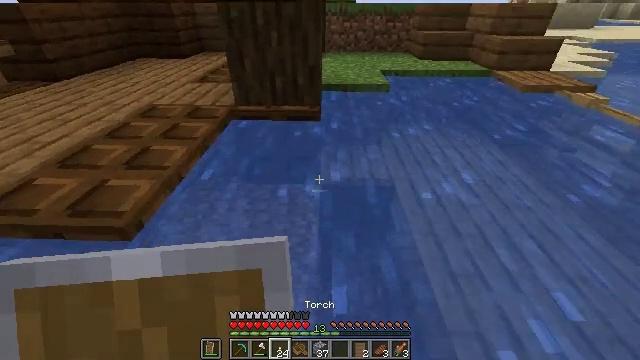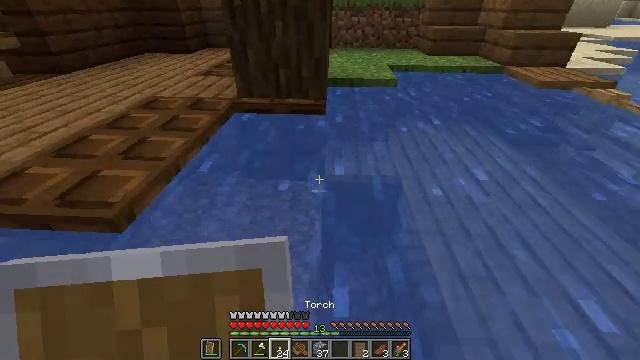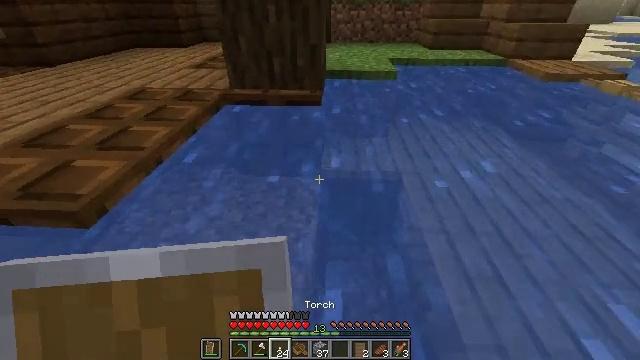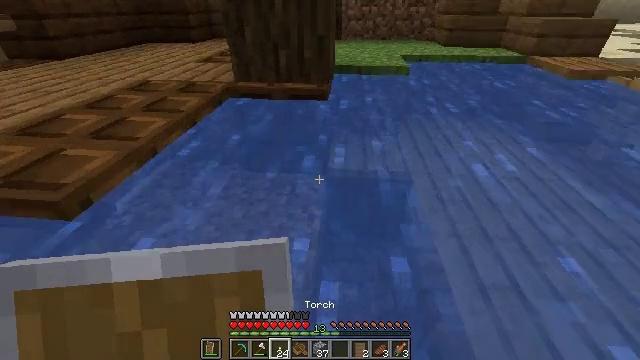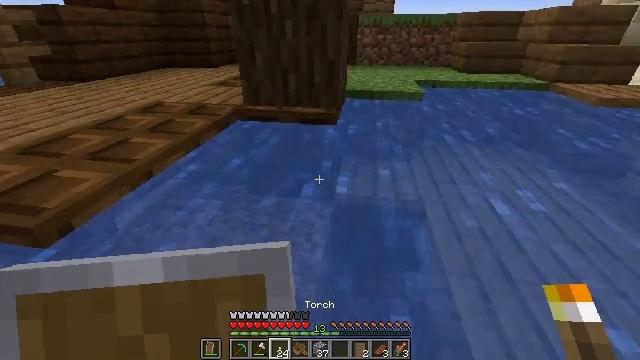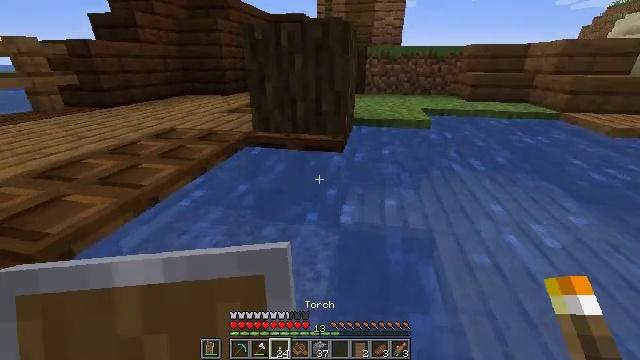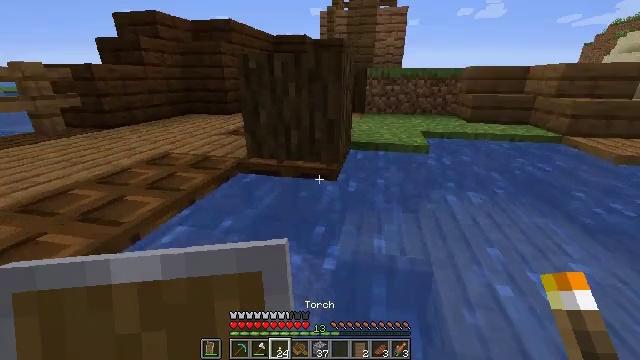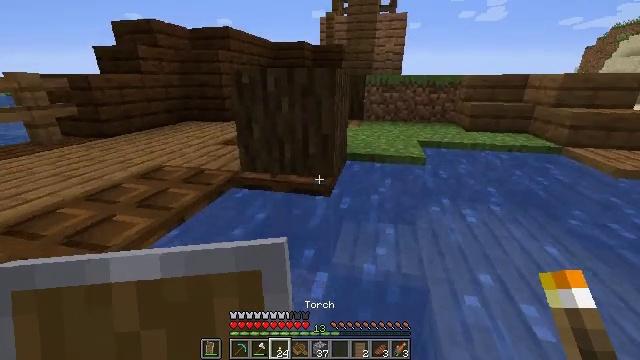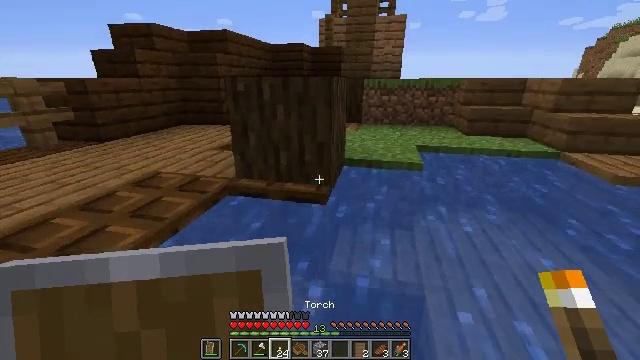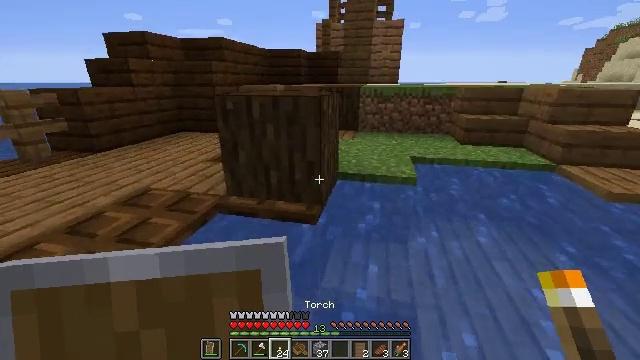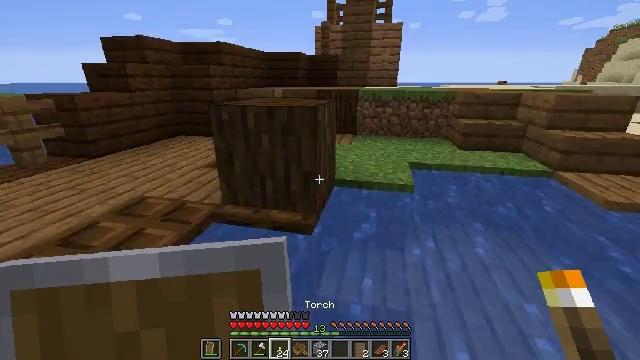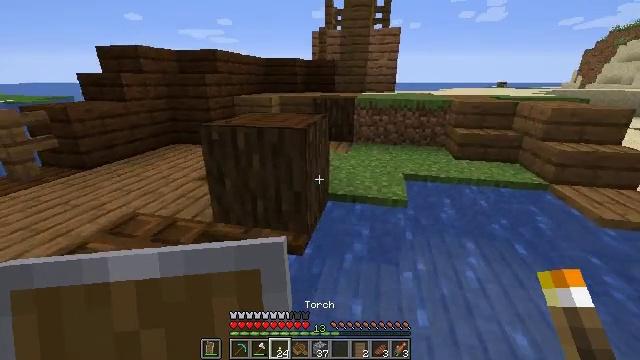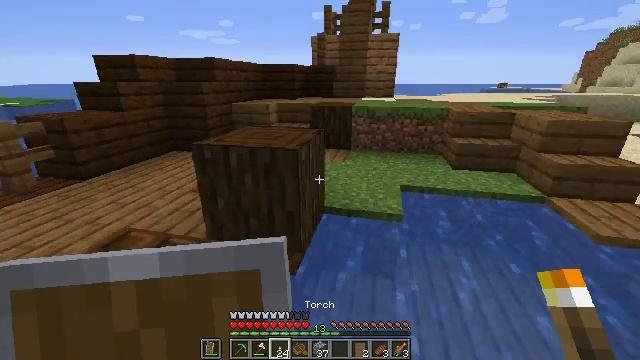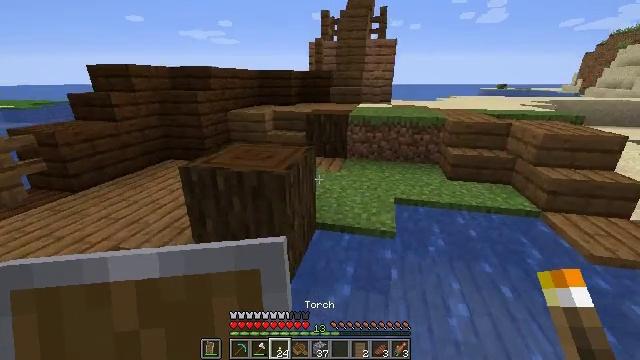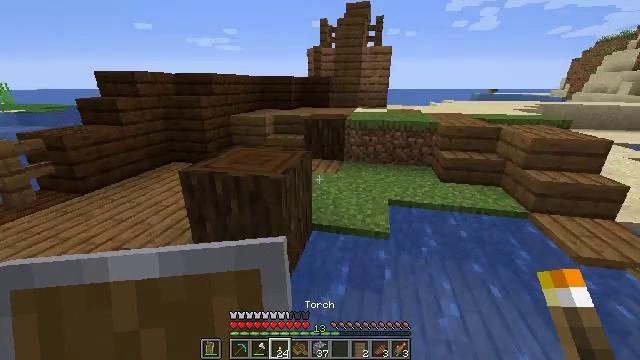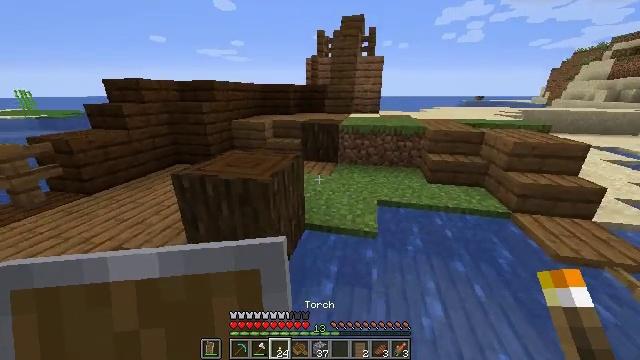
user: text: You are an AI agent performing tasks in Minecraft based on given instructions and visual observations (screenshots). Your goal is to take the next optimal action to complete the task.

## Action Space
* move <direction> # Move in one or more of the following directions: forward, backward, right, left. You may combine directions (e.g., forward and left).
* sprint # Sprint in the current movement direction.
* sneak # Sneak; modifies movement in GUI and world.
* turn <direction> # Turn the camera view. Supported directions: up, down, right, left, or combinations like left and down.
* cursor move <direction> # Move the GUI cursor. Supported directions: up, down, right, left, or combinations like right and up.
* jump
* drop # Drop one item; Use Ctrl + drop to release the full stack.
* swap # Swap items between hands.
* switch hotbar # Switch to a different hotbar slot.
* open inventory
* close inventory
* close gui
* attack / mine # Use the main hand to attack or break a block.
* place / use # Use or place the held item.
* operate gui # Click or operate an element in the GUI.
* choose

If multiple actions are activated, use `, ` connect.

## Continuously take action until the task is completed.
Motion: motion action
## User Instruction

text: Craft a diamond shovel with necessary materials.
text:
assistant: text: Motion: move forward and move right, turn left
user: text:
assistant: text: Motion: move forward and move right
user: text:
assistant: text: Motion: move forward and move right, turn left
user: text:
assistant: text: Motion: move forward and move right, turn left and up, jump
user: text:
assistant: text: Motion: move forward and move right, turn left and up, jump
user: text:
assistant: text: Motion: move forward and move right, turn left and up, jump
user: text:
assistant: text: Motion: move forward and move right, jump
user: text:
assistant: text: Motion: move forward and move right, sprint, jump
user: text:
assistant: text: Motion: move forward and move right, sprint, jump
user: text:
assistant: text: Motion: move forward and move right, sprint, jump
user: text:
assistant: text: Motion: move forward and move right, sprint, jump
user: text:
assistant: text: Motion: move forward and move right, sprint, jump
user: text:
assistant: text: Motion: move forward and move right, sprint, jump
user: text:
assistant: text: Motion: move forward and move right, sprint, jump
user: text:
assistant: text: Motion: move forward and move right, sprint, jump
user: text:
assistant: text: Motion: move forward and move right, sprint, jump
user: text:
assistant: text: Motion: move forward and move right, sprint, jump
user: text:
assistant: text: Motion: move forward and move right, sprint, jump
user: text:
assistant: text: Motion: move forward and move right, sprint, jump
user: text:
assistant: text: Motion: move forward and move right, sprint, jump
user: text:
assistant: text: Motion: move forward and move right, sprint, jump
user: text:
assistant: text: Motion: move forward and move right, sprint, turn left, jump
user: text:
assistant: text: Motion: move forward, sprint, turn left, jump
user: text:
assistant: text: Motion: move forward, sprint, turn left, jump
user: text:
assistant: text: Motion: move forward, sprint, turn left, jump
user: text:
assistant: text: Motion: move forward, sprint, jump
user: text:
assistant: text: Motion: move forward, sprint, jump
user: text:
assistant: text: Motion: move forward, sprint, jump
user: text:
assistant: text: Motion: move forward, sprint, jump
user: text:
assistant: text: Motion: move forward, sprint, jump